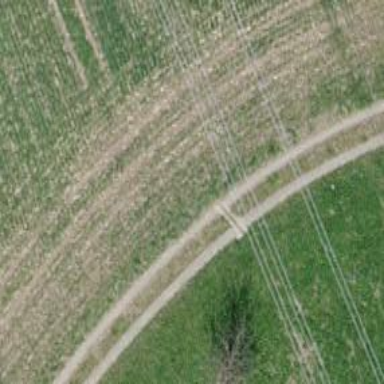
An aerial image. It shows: Gravel track with grade2 tracktype.